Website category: auto
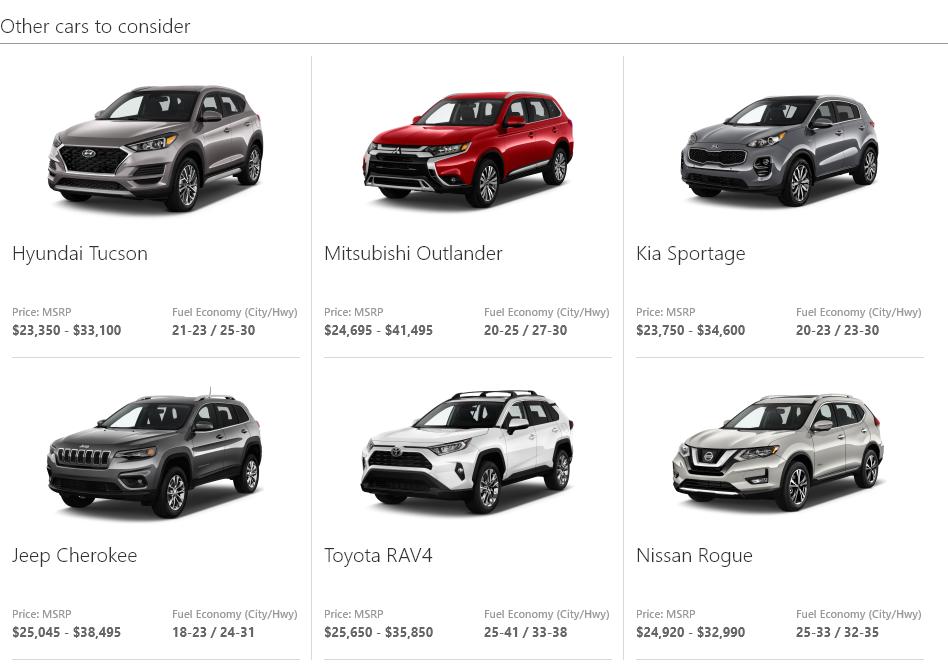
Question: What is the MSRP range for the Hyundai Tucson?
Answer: $23,350 - $33,100

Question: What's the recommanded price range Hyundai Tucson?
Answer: $23,350 - $33,100

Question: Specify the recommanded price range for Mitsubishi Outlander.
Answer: $24,695 - $41,495

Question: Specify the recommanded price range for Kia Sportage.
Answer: $23,750 - $34,600

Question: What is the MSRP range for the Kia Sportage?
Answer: $23,750 - $34,600

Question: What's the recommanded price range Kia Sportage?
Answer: $23,750 - $34,600

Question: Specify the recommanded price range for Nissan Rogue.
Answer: $24,920 - $32,990

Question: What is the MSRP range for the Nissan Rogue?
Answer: $24,920 - $32,990

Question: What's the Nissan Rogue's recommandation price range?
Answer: $24,920 - $32,990

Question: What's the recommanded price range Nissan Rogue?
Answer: $24,920 - $32,990

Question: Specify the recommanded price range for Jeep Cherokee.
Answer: $25,045 - $38,495

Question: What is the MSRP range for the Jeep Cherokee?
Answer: $25,045 - $38,495

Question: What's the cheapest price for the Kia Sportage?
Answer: $23,750

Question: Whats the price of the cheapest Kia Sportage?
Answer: $23,750

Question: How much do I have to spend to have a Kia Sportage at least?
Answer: $23,750

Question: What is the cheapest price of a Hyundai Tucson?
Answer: $23,350

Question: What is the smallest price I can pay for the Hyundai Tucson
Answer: $23,350

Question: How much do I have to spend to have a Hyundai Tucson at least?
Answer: $23,350

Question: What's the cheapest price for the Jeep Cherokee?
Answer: $25,045

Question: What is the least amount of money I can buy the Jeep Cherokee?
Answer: $25,045

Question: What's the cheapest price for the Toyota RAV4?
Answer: $25,650

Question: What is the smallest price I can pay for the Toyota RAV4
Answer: $25,650

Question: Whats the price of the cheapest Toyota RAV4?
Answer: $25,650

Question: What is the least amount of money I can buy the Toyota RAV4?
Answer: $25,650

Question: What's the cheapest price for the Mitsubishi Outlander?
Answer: $24,695

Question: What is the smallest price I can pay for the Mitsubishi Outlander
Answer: $24,695

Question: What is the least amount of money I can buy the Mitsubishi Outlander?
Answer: $24,695

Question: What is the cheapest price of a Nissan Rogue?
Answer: $24,920

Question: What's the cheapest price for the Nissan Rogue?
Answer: $24,920

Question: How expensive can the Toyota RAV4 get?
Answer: $35,850

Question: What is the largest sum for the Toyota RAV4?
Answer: $35,850

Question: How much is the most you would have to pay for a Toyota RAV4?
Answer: $35,850

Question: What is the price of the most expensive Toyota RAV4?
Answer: $35,850

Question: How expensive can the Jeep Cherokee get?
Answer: $38,495

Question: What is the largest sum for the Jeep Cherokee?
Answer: $38,495

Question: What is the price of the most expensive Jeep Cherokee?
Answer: $38,495

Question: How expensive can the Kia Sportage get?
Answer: $34,600

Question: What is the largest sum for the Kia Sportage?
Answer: $34,600

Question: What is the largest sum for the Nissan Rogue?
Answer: $32,990

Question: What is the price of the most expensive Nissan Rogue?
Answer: $32,990

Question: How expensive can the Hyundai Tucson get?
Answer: $33,100

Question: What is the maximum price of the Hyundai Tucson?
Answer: $33,100

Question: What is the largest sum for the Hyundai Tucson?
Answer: $33,100

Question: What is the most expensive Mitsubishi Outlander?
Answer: $41,495

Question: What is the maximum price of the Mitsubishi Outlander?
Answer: $41,495

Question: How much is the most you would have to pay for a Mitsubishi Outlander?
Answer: $41,495

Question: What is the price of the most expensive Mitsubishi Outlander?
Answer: $41,495

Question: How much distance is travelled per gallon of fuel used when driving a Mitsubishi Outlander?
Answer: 20-25 / 27-30

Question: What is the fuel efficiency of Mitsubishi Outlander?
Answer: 20-25 / 27-30

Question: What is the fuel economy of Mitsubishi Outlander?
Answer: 20-25 / 27-30

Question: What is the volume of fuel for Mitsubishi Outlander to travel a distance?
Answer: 20-25 / 27-30

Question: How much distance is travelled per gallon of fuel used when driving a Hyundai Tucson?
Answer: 21-23 / 25-30

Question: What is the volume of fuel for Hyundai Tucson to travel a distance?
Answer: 21-23 / 25-30

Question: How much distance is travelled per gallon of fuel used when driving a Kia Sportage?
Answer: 20-23 / 23-30

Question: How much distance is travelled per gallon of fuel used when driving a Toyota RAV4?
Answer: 25-41 / 33-38

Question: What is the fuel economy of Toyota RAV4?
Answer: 25-41 / 33-38

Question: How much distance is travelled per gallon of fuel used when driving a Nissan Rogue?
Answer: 25-33 / 32-35

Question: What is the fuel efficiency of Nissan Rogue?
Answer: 25-33 / 32-35

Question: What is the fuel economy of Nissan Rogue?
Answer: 25-33 / 32-35

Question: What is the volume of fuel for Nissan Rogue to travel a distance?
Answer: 25-33 / 32-35

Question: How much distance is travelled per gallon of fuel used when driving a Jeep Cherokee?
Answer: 18-23 / 24-31

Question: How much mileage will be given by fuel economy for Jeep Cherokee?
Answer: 18-23 / 24-31

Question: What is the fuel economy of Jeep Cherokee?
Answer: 18-23 / 24-31

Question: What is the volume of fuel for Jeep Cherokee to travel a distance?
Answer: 18-23 / 24-31